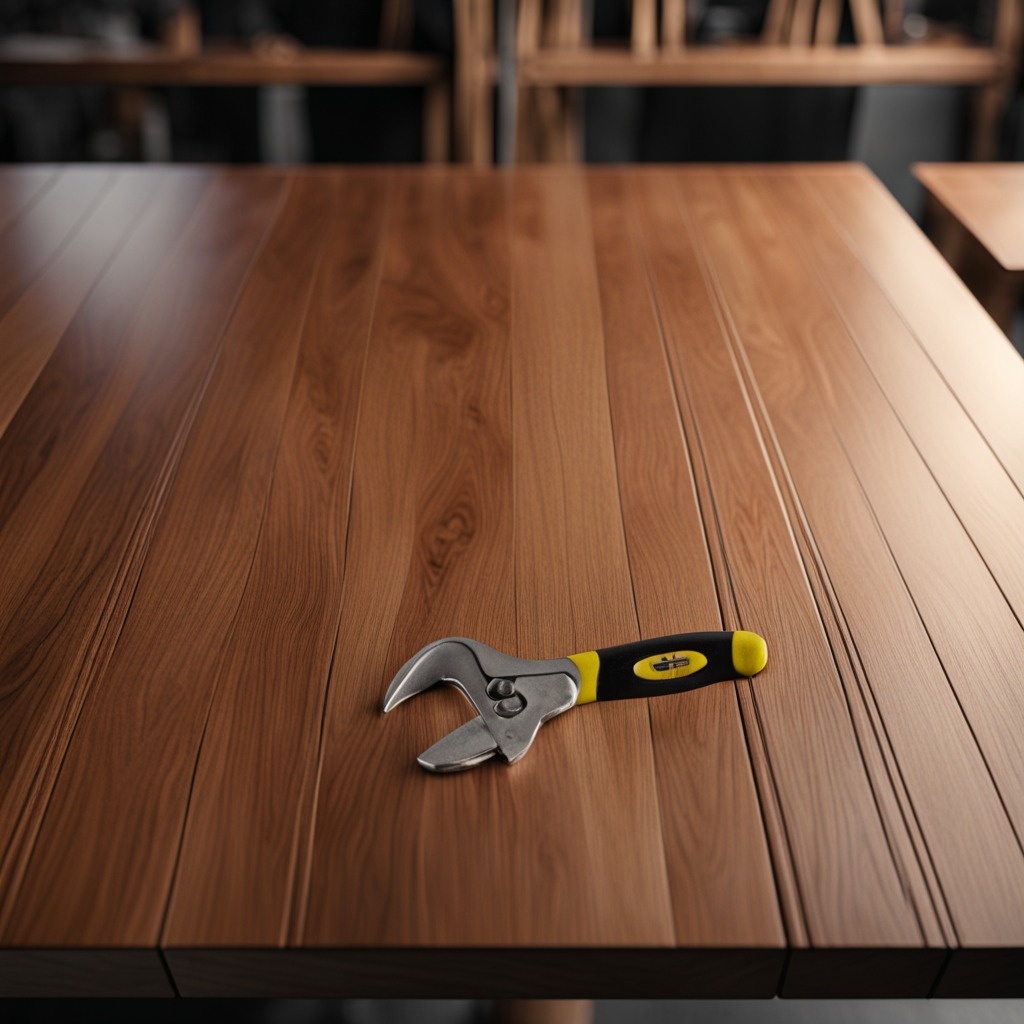
A wrench is lying on a wooden table in a carpentry studio.